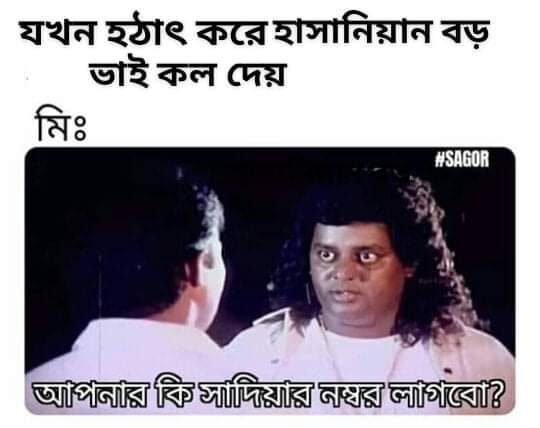
Caption: যখন হঠাত করে হাসানিয়ান বড় ভাই কল দেয়   মিঃ  আপনার কি সাদিয়ার নম্বর লাগবো ?
Label: non-hate